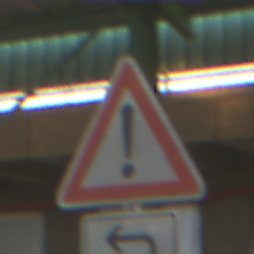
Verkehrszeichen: Gefahrenstelle
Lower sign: RichtungsangabeDurchPfeile2
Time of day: MorningAfternoon
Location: Roofed (Special)
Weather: NotSpecified
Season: NotSpecified
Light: Artificial